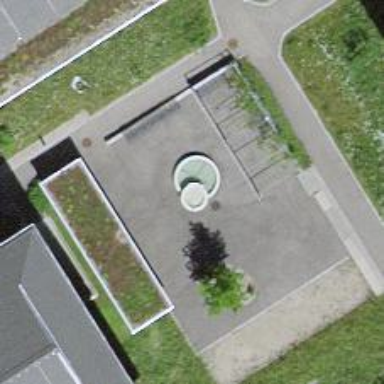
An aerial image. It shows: Drinking fountain.